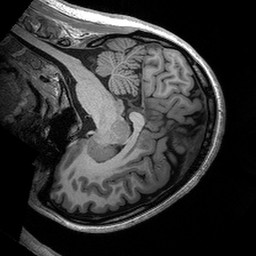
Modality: T1w
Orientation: sagittal
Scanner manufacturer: siemens
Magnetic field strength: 3 T
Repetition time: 2.53 s
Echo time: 0.00288 s